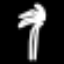
Label: palm tree